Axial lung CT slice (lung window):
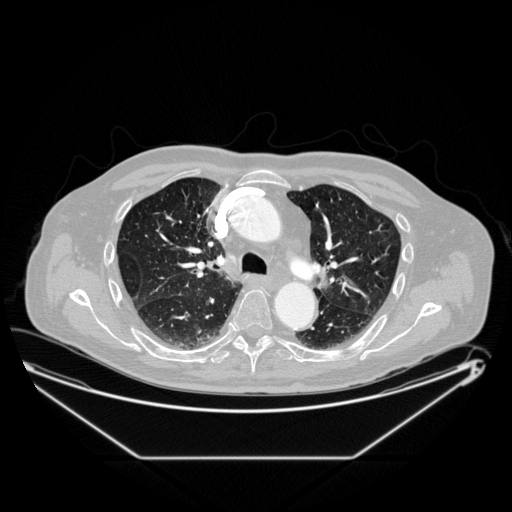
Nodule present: no